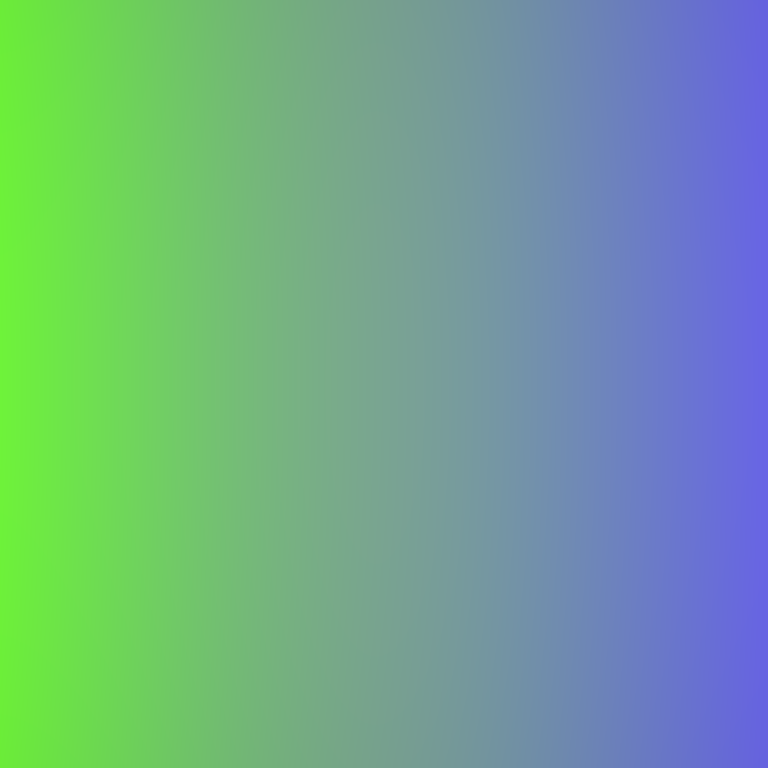
Abstract light effect, smooth gradient from bright green to deep blue, calm atmosphere, soft glow, no room, no furniture, no objects.